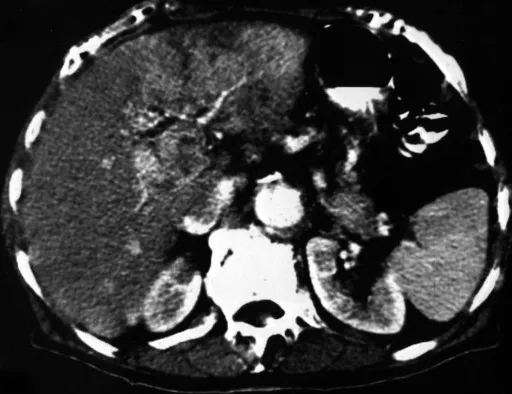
Hyperdense lesions of the liver in the arterial phase of the CT scan.
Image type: radiology (ct)